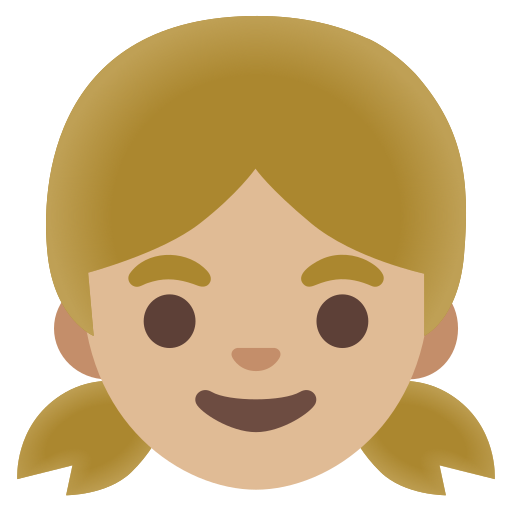
Emoji: 👧🏼